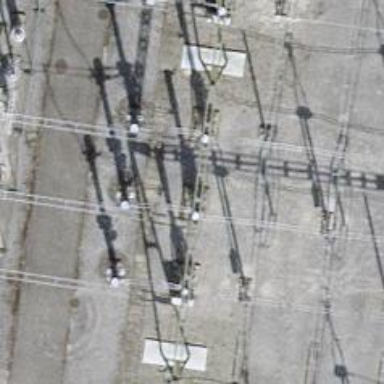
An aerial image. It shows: Insulator used in power systems.